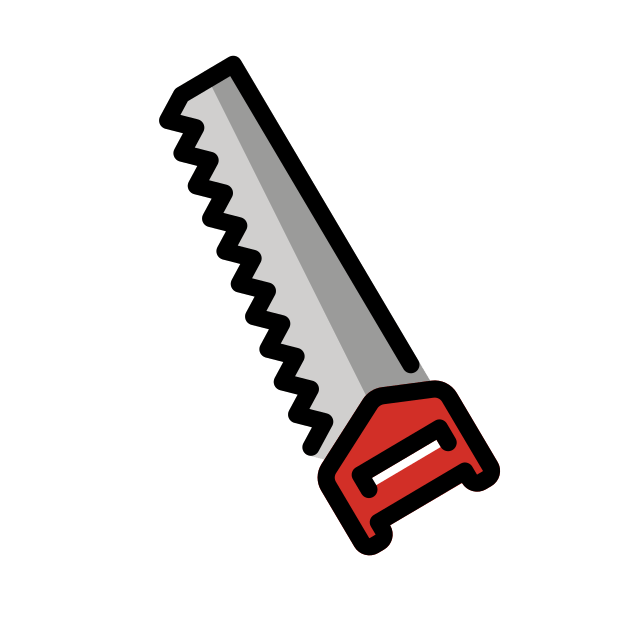
carpentry saw